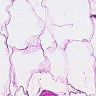
Metastatic tissue present: no